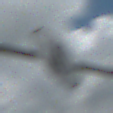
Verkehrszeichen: EndeGeschwindigkeit40
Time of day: Midday
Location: Outdoor (Nature)
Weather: PartlyCloudy
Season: NotSpecified
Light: Natural